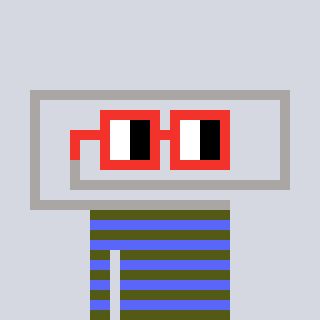
a pixel art character with square red glasses, a paperclip-shaped head and a purple-colored body on a cool background